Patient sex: M
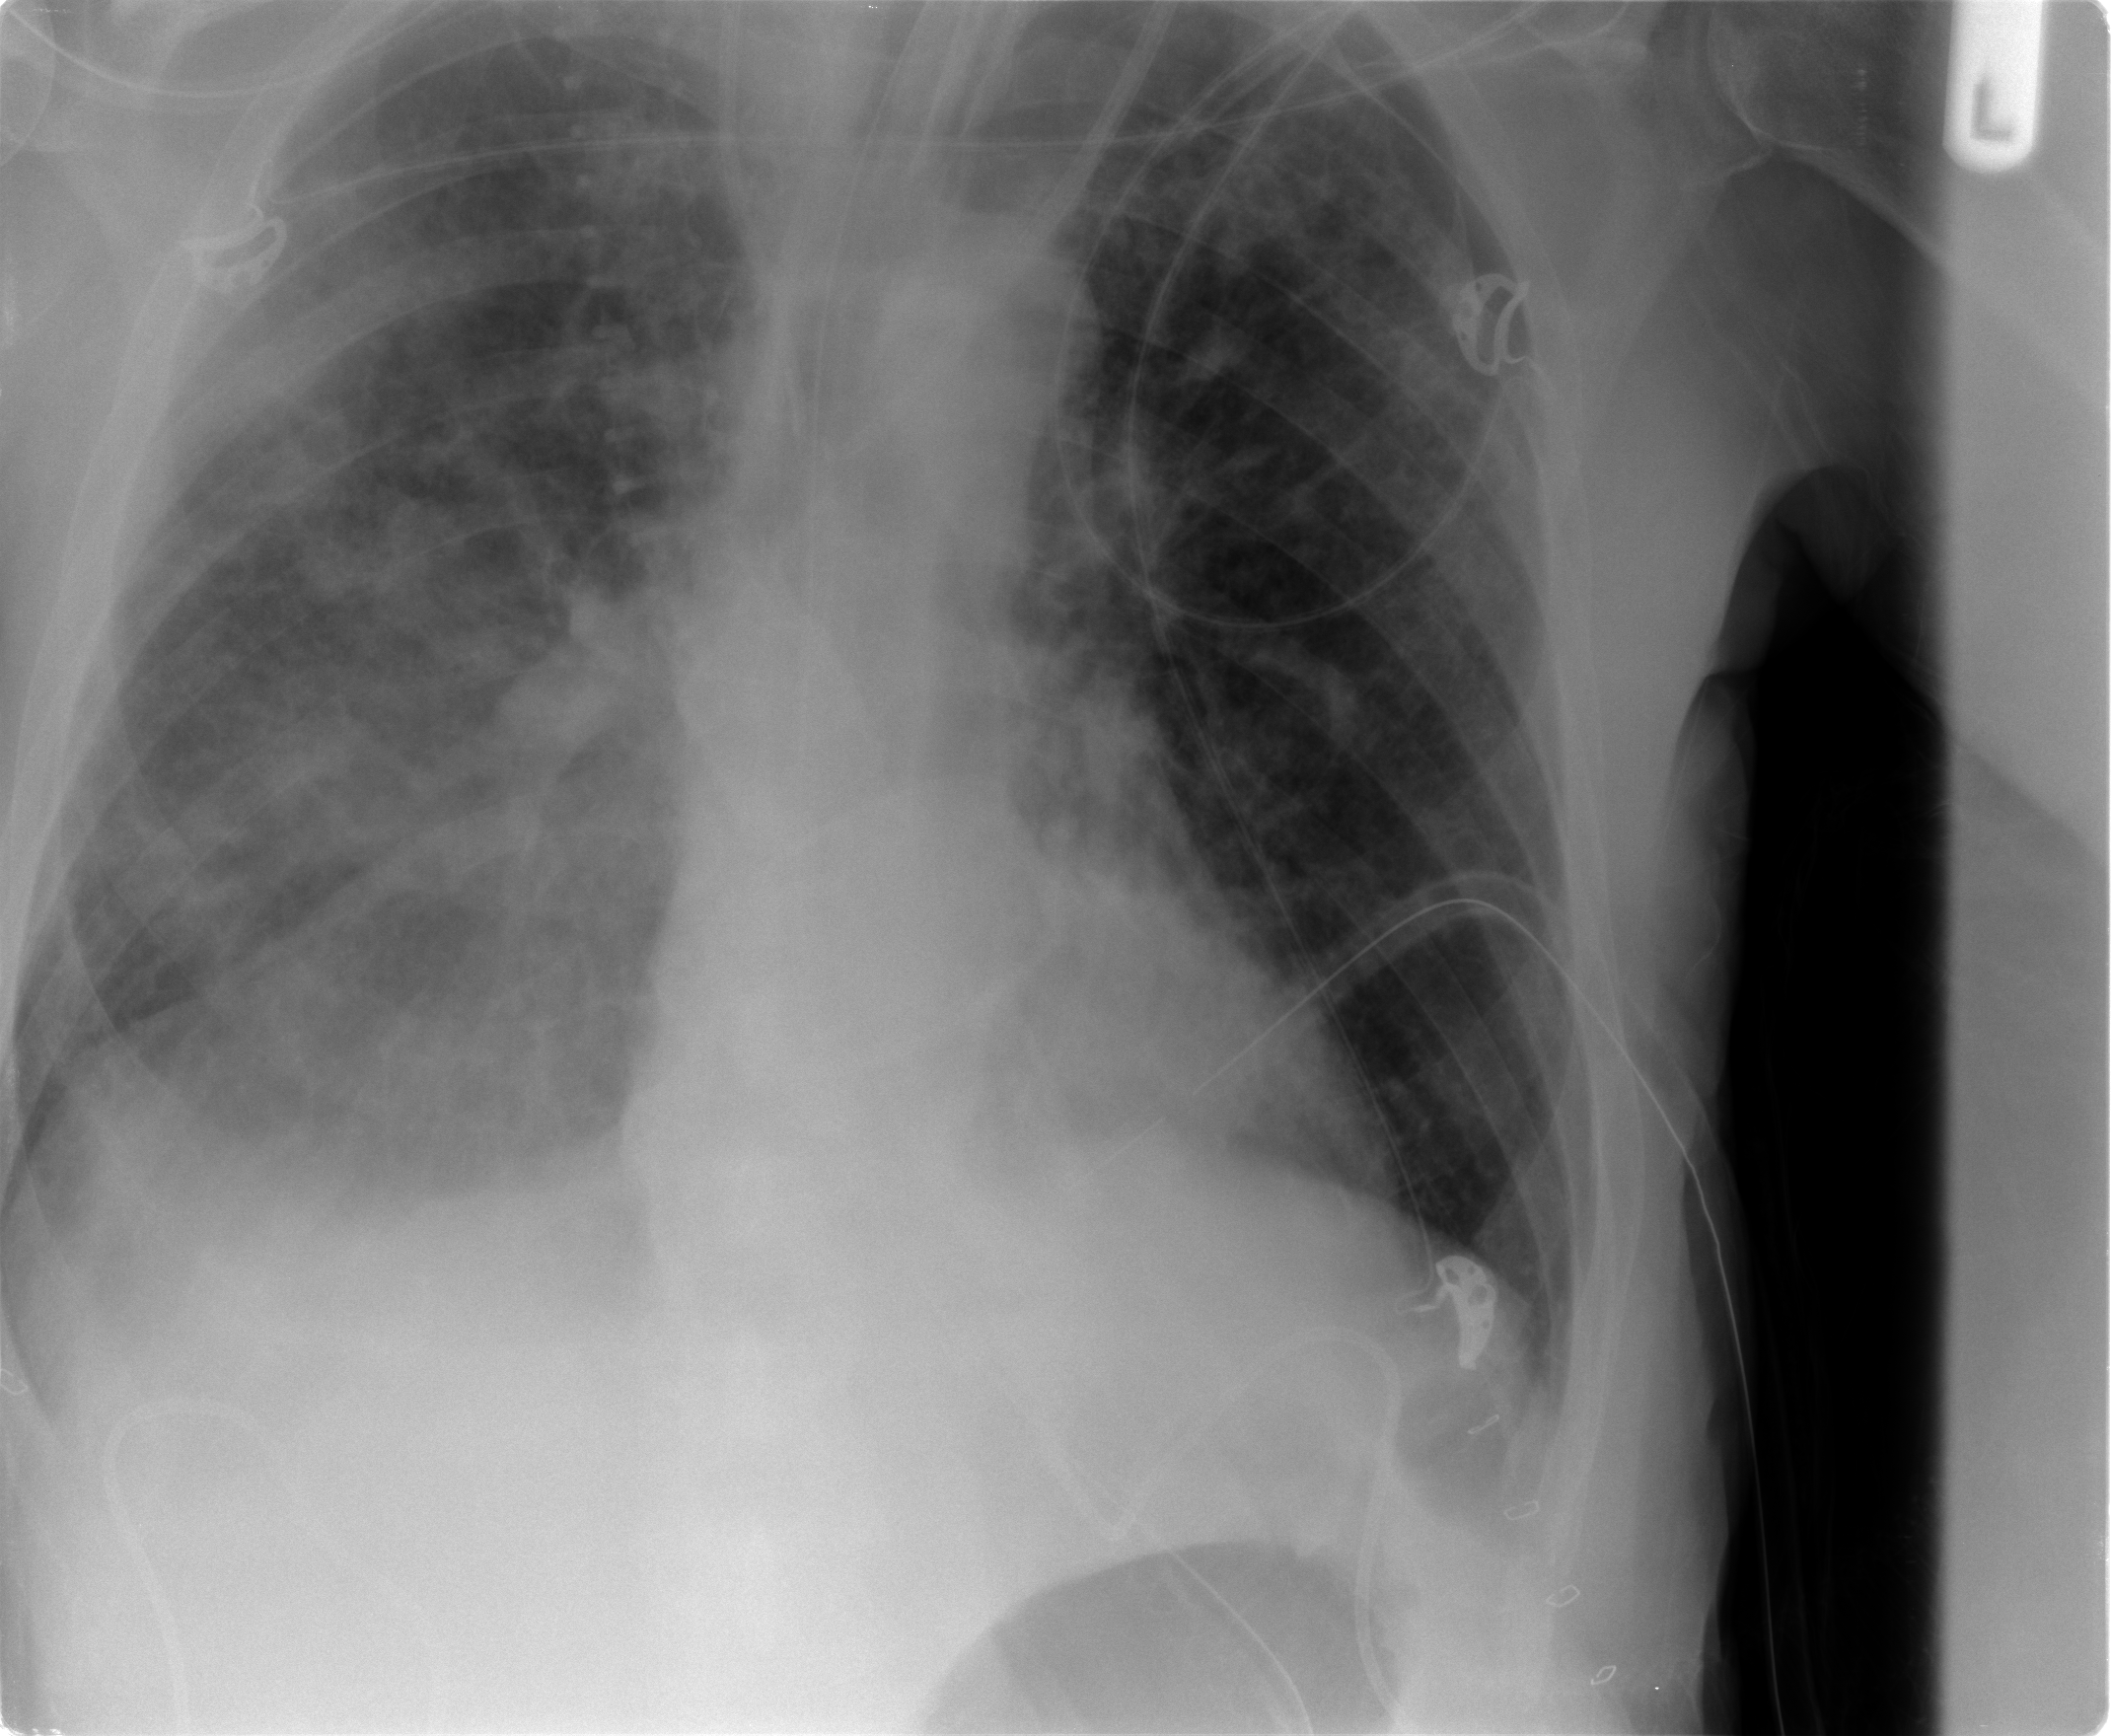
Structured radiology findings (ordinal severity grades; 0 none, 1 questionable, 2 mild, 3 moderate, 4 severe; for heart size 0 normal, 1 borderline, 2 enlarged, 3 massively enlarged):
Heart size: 0
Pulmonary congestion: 3
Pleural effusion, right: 2
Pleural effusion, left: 0
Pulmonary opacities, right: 3
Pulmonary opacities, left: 2
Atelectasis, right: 3
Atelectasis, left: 2